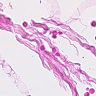
Metastatic tissue present: no